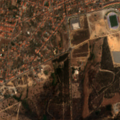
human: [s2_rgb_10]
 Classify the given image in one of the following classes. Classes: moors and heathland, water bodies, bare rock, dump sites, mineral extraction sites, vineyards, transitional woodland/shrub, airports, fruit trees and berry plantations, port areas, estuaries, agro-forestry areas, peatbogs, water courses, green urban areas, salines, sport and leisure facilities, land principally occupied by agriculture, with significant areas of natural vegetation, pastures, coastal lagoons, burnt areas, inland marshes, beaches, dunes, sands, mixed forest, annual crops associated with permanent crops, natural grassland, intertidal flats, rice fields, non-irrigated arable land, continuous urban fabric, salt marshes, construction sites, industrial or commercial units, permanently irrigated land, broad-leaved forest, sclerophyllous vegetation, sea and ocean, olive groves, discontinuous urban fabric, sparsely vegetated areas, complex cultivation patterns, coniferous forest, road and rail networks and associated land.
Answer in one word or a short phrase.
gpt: discontinuous urban fabric, agro-forestry areas, broad-leaved forest